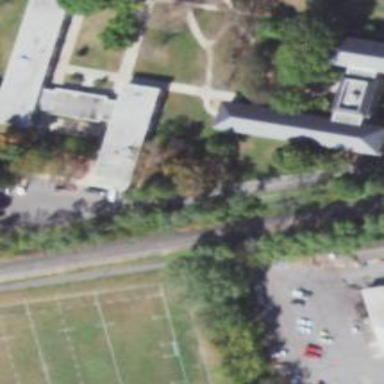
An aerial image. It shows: Dormitory building.